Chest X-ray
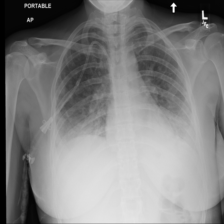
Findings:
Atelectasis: negative
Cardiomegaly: negative
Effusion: negative
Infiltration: positive
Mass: positive
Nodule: negative
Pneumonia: negative
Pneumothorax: negative
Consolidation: negative
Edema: negative
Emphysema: negative
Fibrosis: negative
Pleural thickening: negative
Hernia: negative